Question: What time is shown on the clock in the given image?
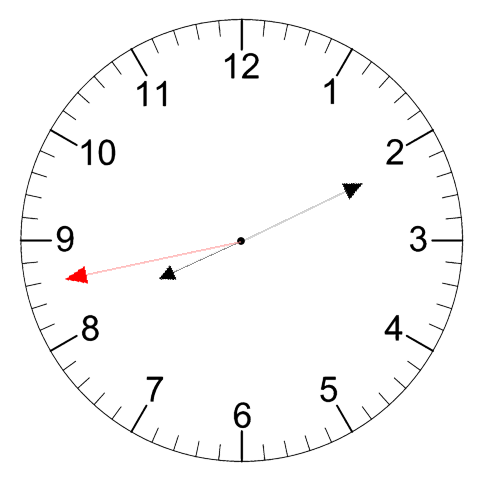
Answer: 08:10:43